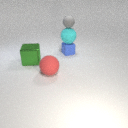
small gray rubber sphere above small blue rubber cube